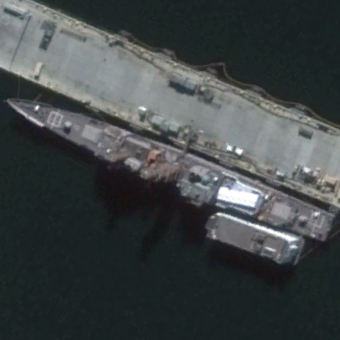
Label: cruiser